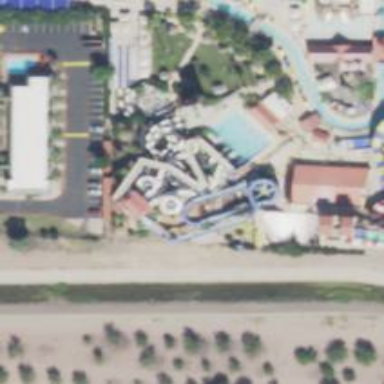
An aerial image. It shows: Water slide attraction.